Interaction volume radius: 5 \u00c5
Interaction volume height: 10 \u00c5
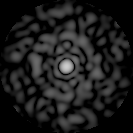
Disorder parameter: 0.8306